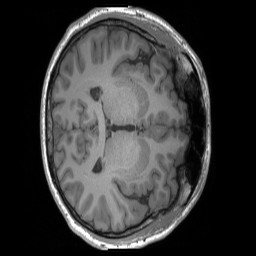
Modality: T1w
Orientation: axial
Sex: male
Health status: ill
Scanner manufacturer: siemens
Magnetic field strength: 3 T
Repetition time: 1.66 s
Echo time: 0.00254 s